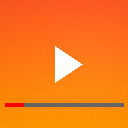
Screen state: on